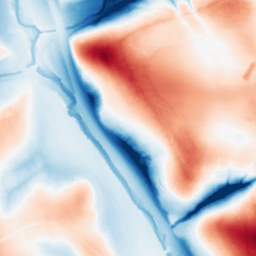
Category: edge_preserving
Decomposition family: guided
Decomposition parameters: radius: 32
eps: 0.1
Upsampling method: edge_directed
Upsampling parameters: scale: 4
Upsampling scale: 4